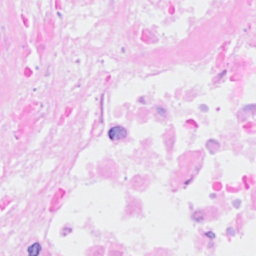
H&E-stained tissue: Breast